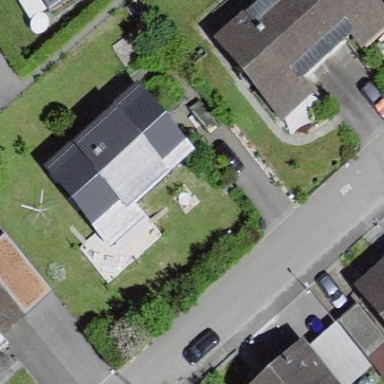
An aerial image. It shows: Gabled building.